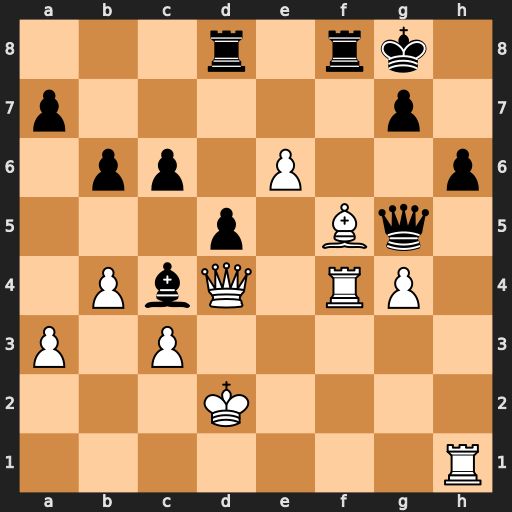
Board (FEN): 3r1rk1/p5p1/1pp1P2p/3p1Bq1/1PbQ1RP1/P1P5/3K4/7R
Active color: w
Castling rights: -
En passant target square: -
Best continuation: Qe5 Rxf5 Qxf5